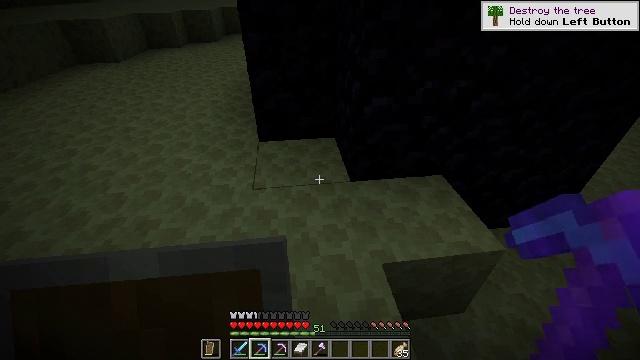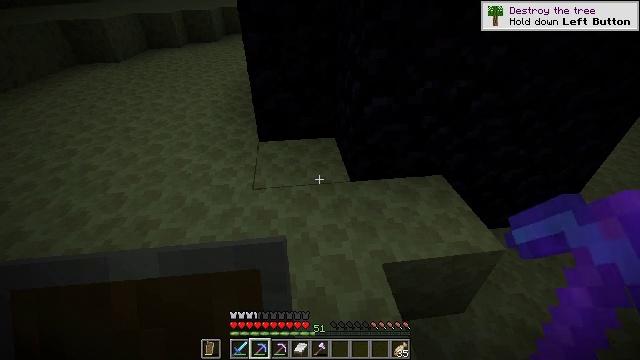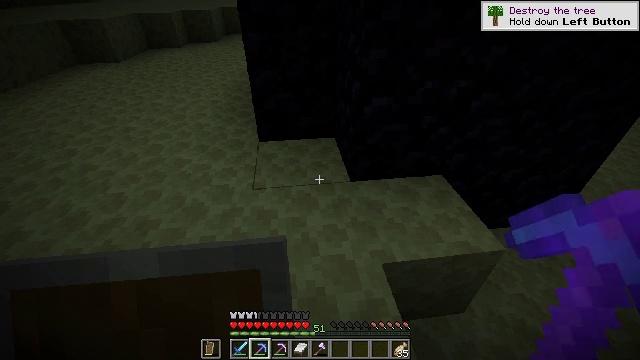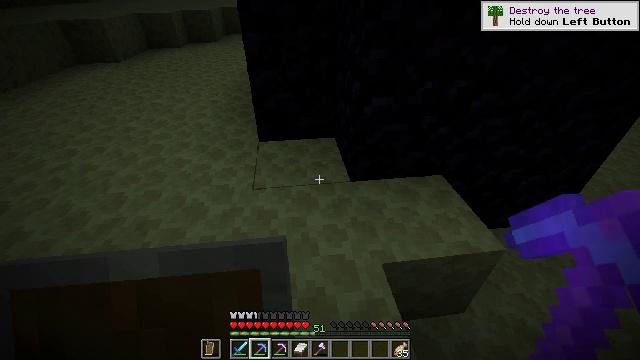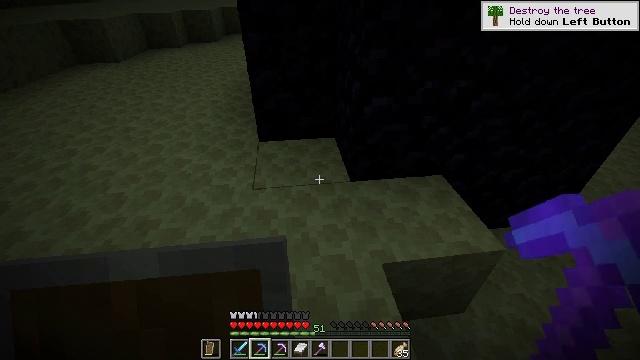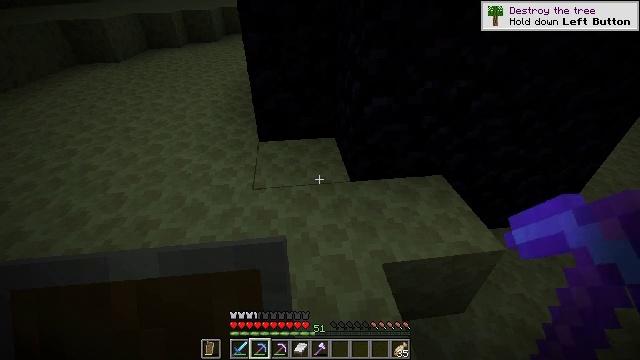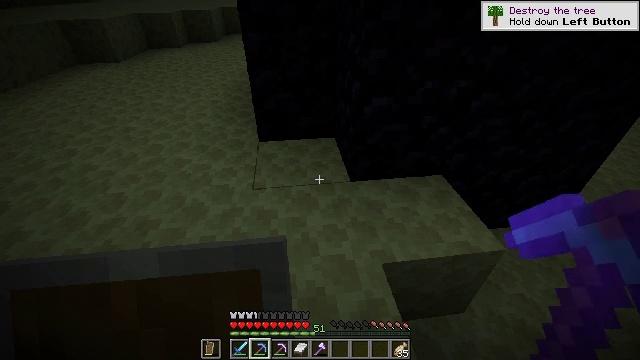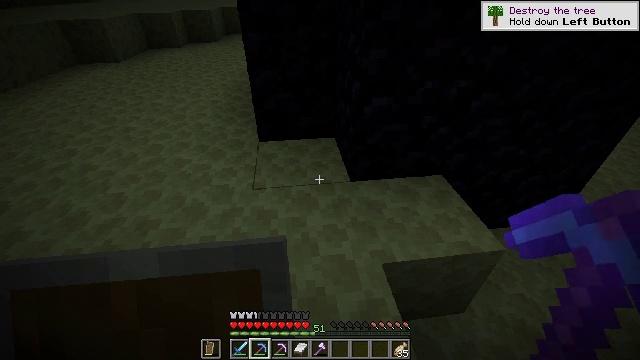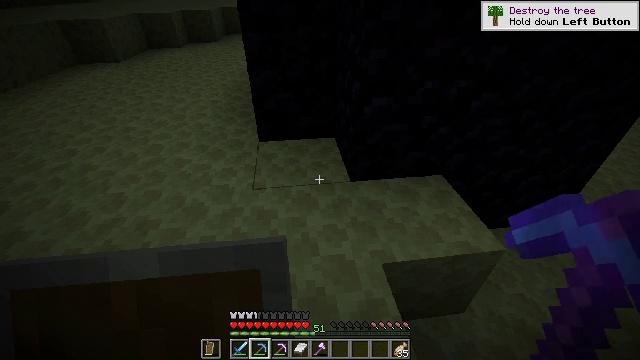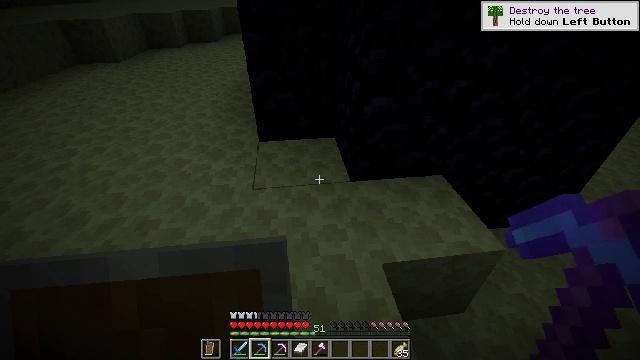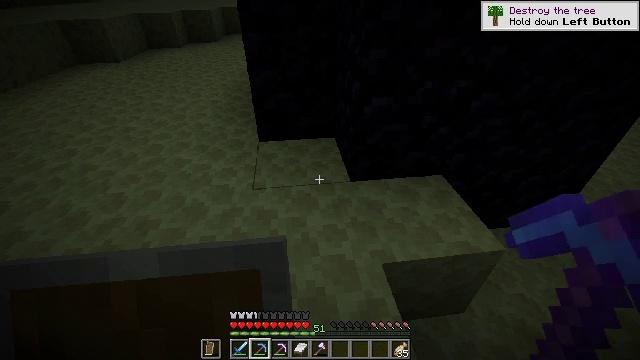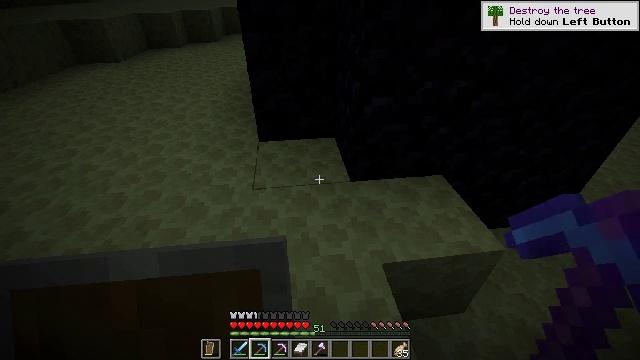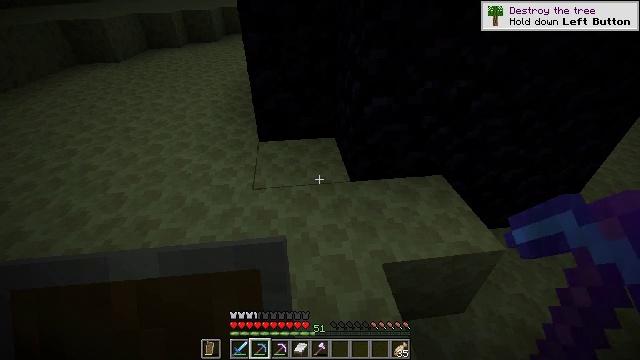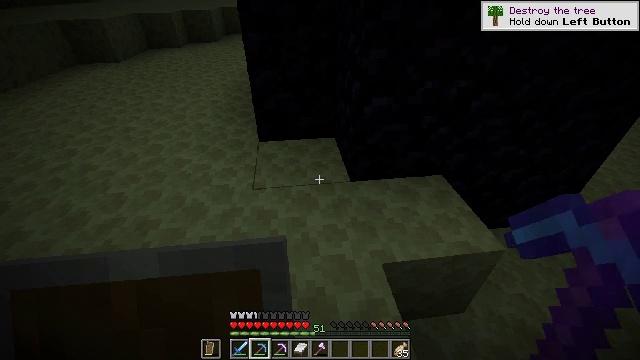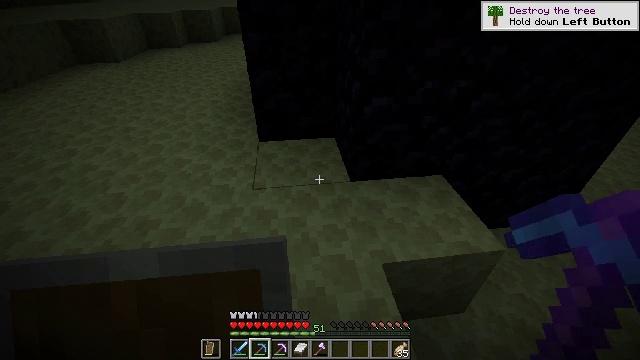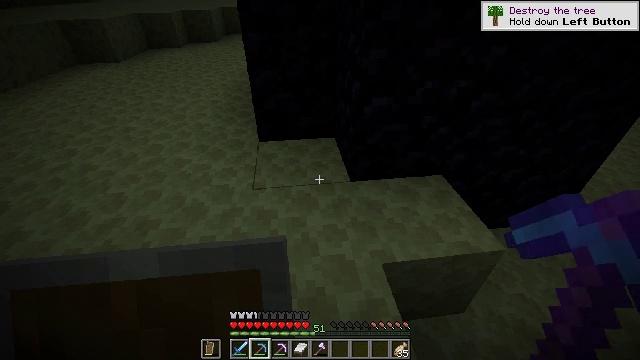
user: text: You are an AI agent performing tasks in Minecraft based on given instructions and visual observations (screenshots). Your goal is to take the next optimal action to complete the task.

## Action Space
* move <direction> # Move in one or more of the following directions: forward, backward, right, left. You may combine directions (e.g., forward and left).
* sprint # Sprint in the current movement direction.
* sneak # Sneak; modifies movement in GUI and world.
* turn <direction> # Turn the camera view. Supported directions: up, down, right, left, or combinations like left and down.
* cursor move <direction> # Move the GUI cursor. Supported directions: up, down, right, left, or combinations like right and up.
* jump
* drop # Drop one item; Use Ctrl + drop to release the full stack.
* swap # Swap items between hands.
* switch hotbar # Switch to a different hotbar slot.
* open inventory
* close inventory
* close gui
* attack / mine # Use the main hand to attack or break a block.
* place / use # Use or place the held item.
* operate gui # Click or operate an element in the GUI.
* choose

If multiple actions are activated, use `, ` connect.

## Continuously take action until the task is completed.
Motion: motion action
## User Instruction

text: Break the obsidian using a diamond or netherite pickaxe.
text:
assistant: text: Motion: no_op
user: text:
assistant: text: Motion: no_op
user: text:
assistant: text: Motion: no_op
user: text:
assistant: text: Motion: no_op
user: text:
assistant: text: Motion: no_op
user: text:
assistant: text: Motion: no_op
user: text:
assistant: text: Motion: no_op
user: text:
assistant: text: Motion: no_op
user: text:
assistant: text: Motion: no_op
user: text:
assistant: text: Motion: no_op
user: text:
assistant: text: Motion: no_op
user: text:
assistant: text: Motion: no_op
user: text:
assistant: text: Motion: no_op
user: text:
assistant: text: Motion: no_op
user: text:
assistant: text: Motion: no_op
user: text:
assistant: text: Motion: no_op
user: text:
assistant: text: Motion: no_op
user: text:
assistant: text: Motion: no_op
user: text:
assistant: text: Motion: no_op
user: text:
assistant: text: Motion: no_op
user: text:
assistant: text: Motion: no_op
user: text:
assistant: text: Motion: no_op
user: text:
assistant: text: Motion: no_op
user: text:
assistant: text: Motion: no_op
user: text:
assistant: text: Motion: no_op
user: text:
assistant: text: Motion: no_op
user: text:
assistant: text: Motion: no_op
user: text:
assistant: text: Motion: no_op
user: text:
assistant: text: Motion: no_op
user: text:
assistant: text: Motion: no_op